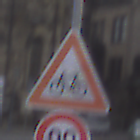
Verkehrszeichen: RadverkehrRechts
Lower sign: Geschwindigkeit90
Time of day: MorningAfternoon
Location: Outdoor (Urban)
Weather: PartlyCloudy
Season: NotSpecified
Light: Natural